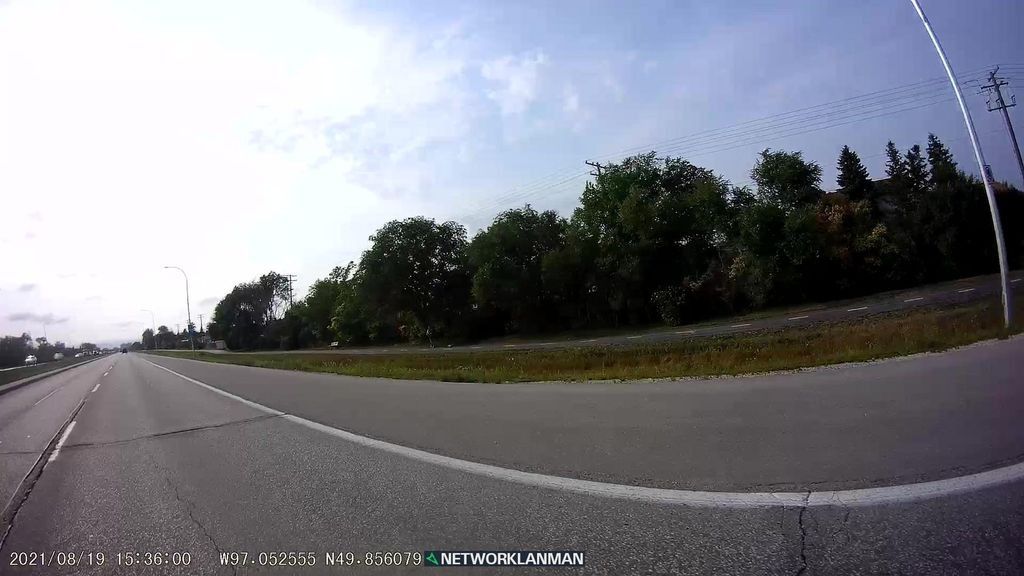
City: winnipeg